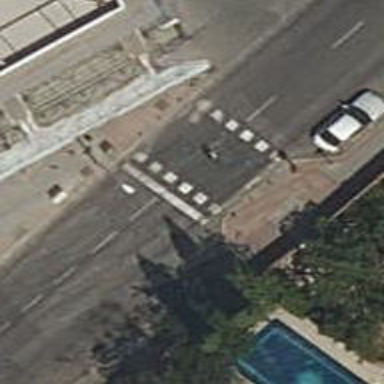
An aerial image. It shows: Pedestrian crossing controlled by traffic signals.